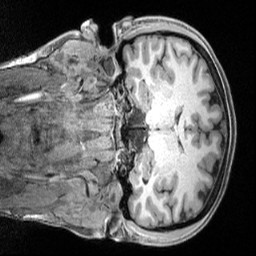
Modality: T1w
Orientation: coronal
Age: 23
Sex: female
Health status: healthy
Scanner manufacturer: siemens
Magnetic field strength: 3 T
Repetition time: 2.4 s
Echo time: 0.00222 s